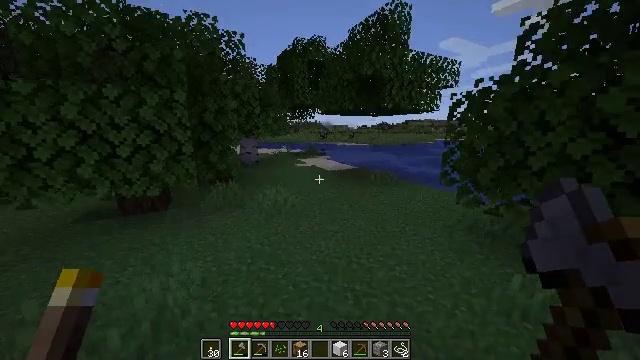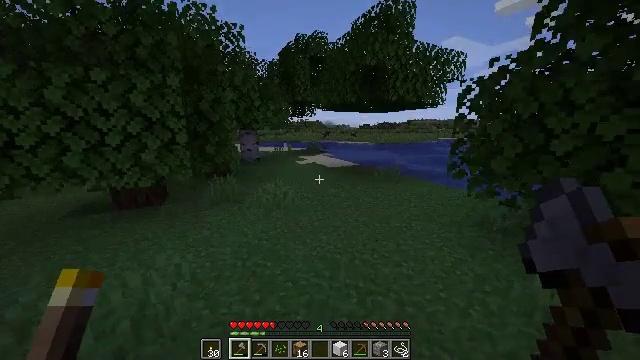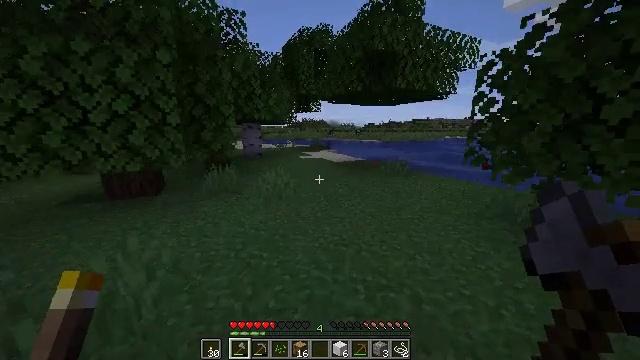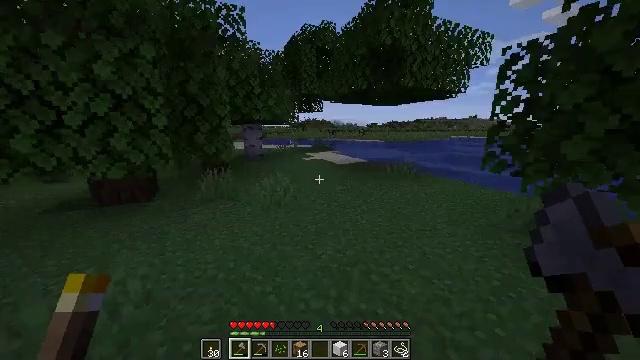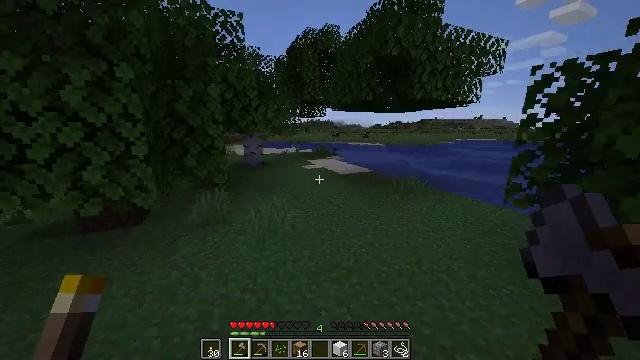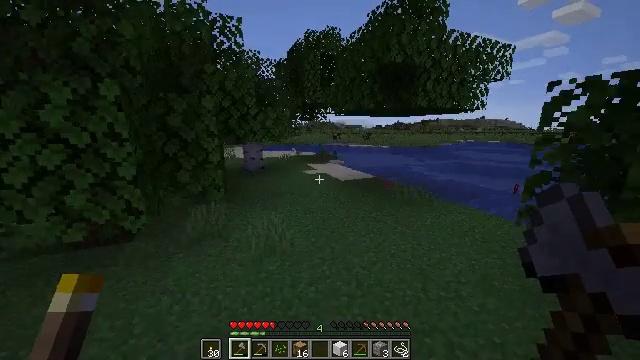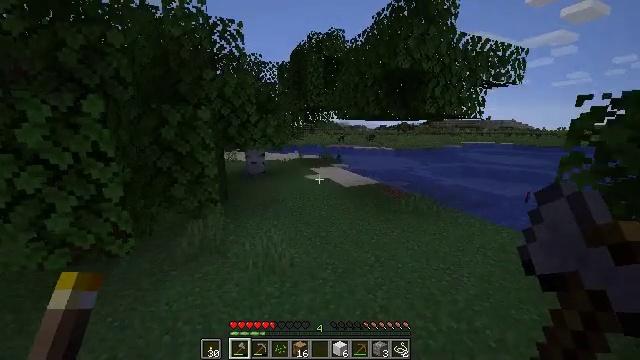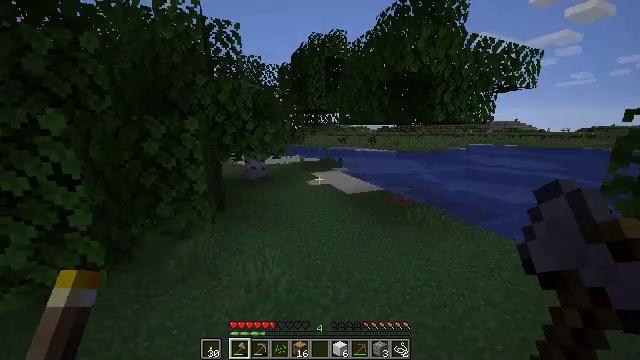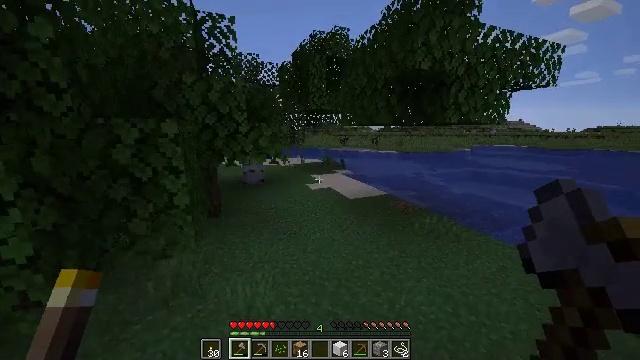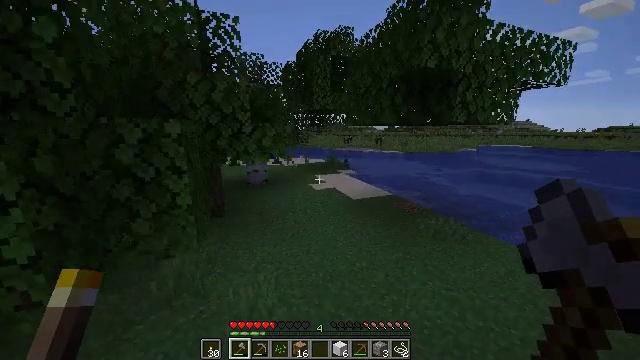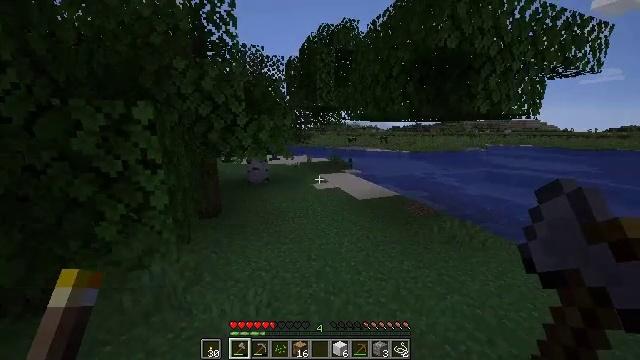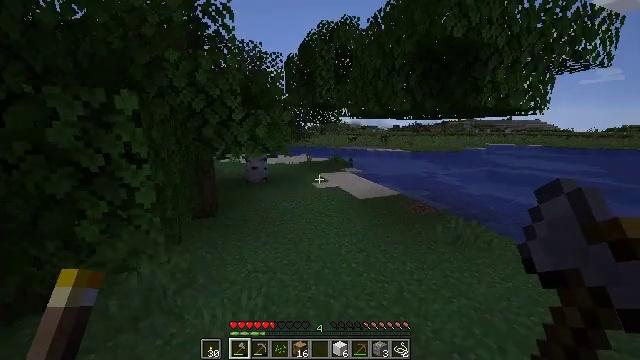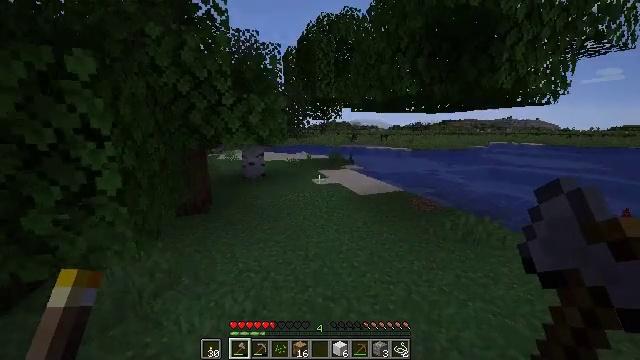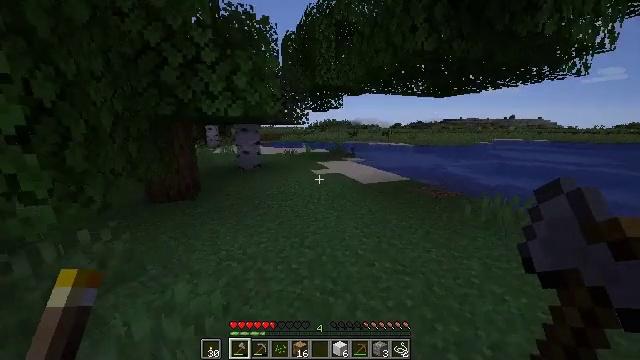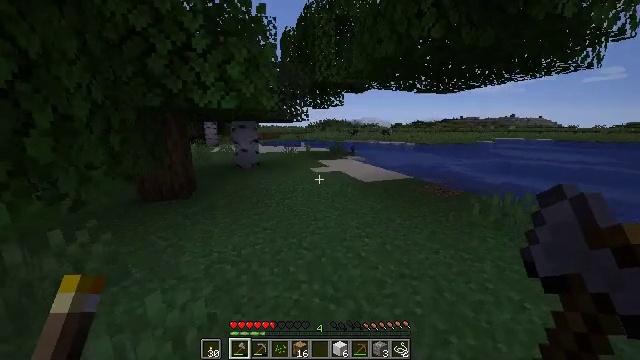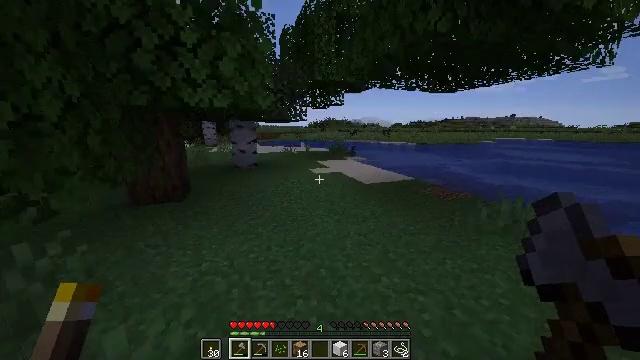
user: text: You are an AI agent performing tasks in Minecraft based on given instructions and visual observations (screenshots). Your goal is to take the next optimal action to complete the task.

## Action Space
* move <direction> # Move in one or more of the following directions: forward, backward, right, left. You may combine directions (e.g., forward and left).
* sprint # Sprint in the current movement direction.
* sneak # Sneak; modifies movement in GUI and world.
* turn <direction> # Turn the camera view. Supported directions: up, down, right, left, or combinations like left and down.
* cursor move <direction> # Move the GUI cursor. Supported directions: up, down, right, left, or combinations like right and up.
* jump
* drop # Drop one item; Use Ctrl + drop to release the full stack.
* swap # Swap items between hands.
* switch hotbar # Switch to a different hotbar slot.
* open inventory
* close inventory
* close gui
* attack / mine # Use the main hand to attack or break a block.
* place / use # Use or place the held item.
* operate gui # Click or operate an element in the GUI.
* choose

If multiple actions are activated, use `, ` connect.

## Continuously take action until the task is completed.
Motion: motion action
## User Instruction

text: Harvest the light gray wool from the structure.
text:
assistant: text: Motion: move forward, sprint, jump
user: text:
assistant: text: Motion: move forward, sprint, turn left, jump
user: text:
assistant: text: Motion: move forward, sprint, jump
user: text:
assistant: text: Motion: move forward, sprint, jump
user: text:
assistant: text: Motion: move forward, sprint, jump
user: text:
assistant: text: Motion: move forward, sprint, jump
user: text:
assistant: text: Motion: move forward, sprint, jump
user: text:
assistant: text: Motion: move forward, sprint, jump
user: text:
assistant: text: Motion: move forward, sprint, turn left, jump
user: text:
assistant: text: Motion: move forward, sprint, turn left, jump
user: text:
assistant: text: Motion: move forward, sprint, jump
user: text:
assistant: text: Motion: move forward, sprint, jump
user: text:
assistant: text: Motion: move forward, sprint, jump
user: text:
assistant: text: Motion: move forward, sprint, jump
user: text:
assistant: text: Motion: move forward, sprint, jump
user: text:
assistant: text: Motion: move forward, sprint, jump
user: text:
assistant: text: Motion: move forward, sprint, jump
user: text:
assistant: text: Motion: move forward, sprint, jump
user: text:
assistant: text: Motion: move forward, sprint, jump
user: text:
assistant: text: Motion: move forward, sprint, jump
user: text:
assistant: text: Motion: move forward, sprint, jump
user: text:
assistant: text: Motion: move forward, sprint, jump
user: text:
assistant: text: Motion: move forward, sprint, turn up, jump
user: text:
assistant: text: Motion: move forward, sprint, turn left and up, jump
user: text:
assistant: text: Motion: move forward, sprint, turn up, jump
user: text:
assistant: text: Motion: move forward, sprint, jump
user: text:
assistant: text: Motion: move forward, sprint, jump
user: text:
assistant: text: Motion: move forward, sprint, jump
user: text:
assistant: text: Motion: move forward, sprint, jump
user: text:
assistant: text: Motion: move forward, sprint, jump